Question: The picture describes a maze problem, where green is the starting position and red is the end point. Find the length of the shortest path.
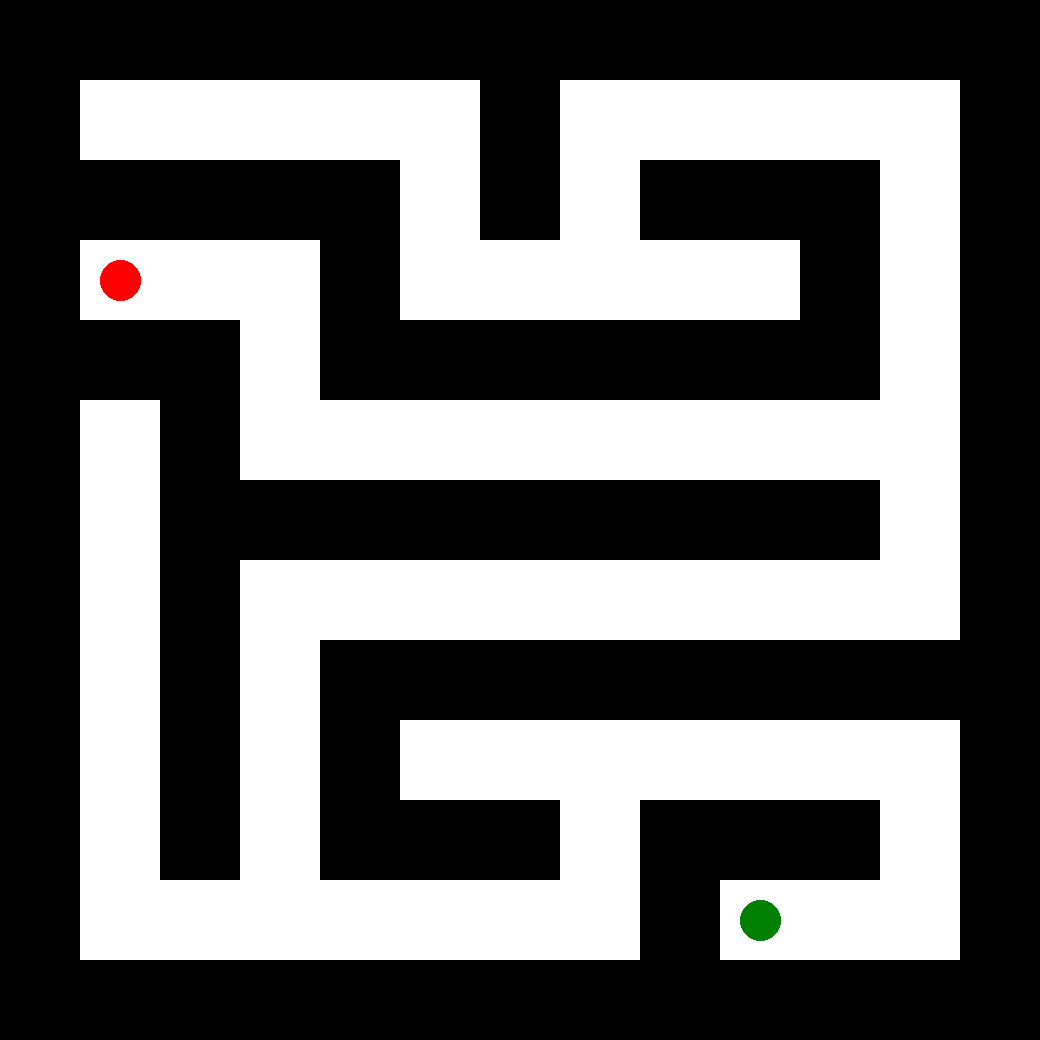
Answer: 40